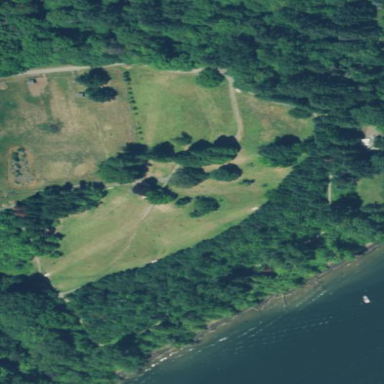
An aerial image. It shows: Disc golf pitch area for leisure land.